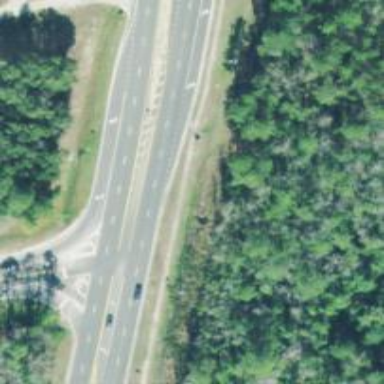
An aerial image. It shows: Trunk highway.